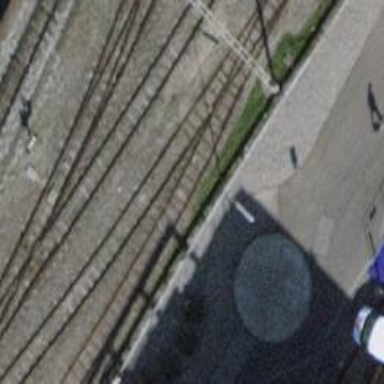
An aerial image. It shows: Narrow-gauge railway yard with electrified tracks using contact line.